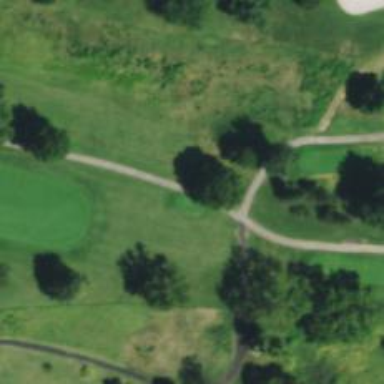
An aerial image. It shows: Path used for both walking and golf.